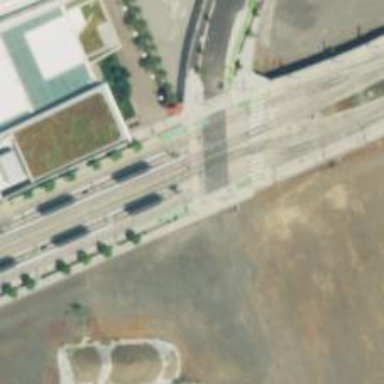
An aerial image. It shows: Tram crossing on the railway.